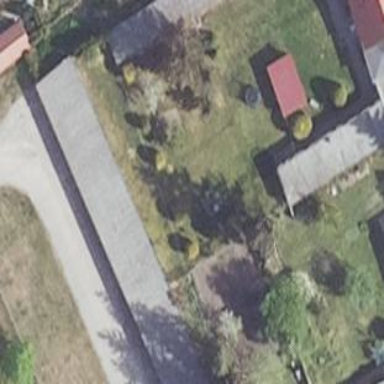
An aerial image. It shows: Group of garages.